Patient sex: M
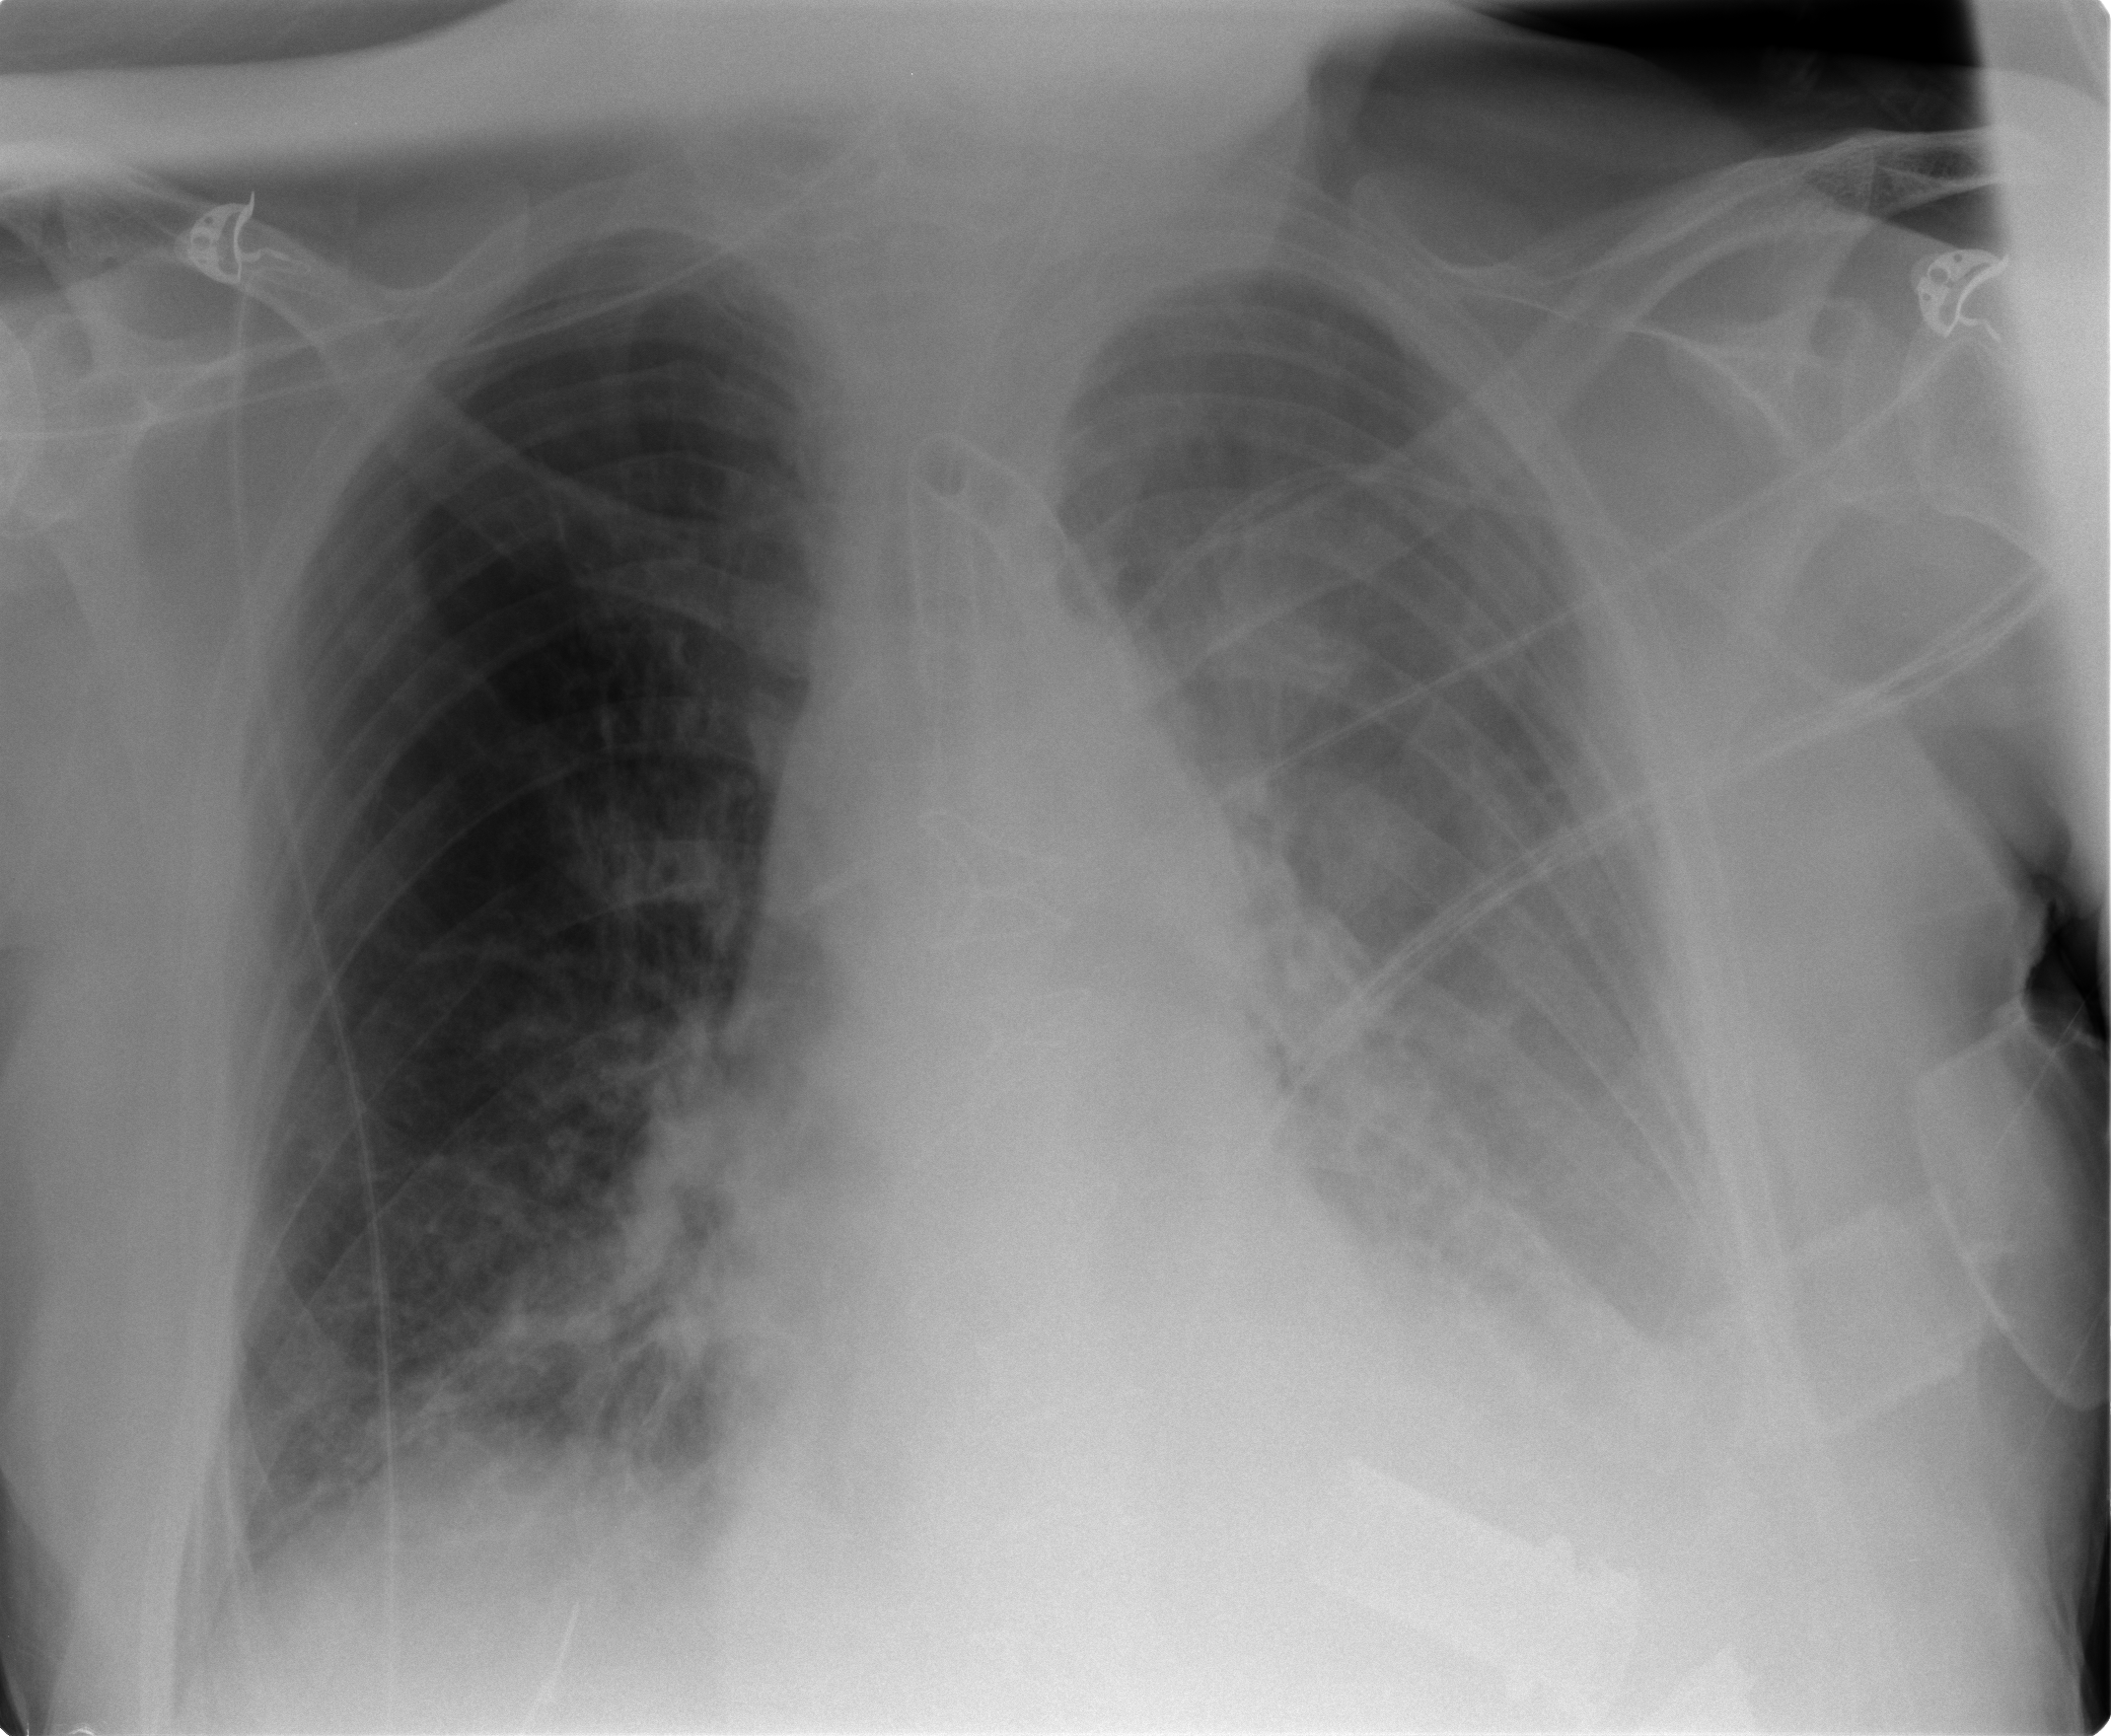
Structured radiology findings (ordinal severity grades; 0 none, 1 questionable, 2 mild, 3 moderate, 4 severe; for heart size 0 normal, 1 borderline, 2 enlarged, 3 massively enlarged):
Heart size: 1
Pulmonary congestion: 2
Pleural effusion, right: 0
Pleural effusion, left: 2
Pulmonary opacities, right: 1
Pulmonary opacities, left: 2
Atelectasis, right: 1
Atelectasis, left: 2